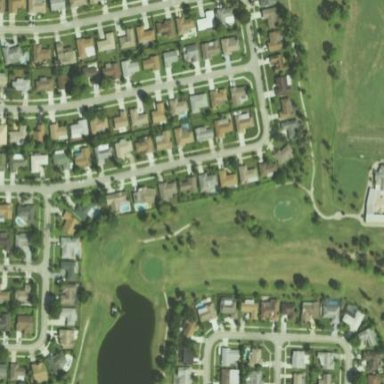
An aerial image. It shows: Golf course.